九年级 · 度量几何学
如图, $P A$ 切 $\odot O$ 于点 $A$, 该圆的半径为 $3, P O=5$, 则 $P A$ 的长等于

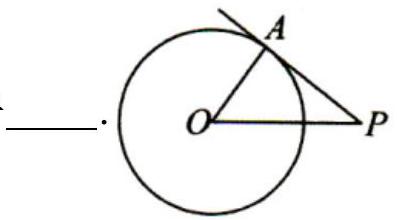
答案: 4